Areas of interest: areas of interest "Shenzhen Gang'an Driving School Shiyan Training Field"
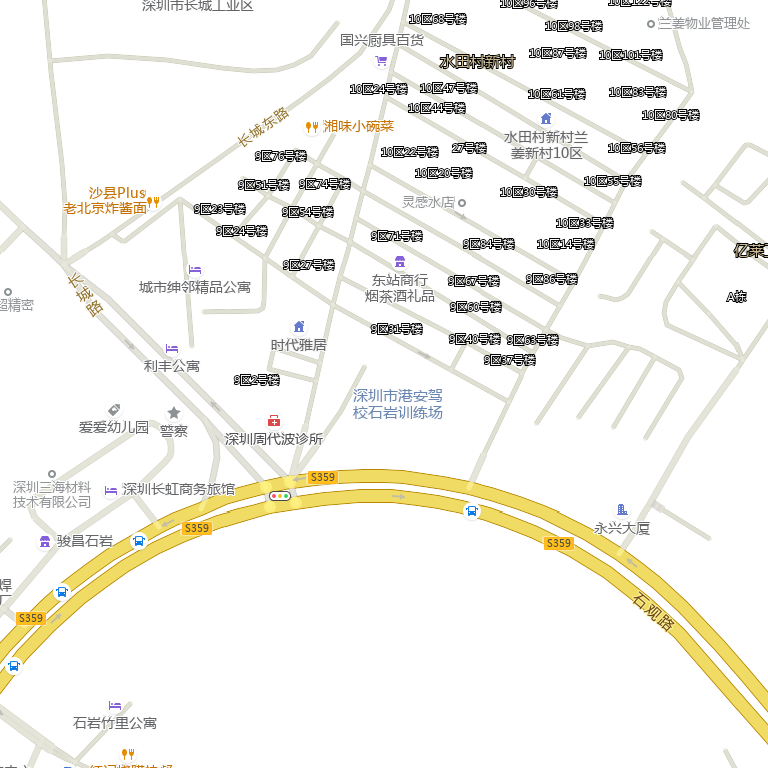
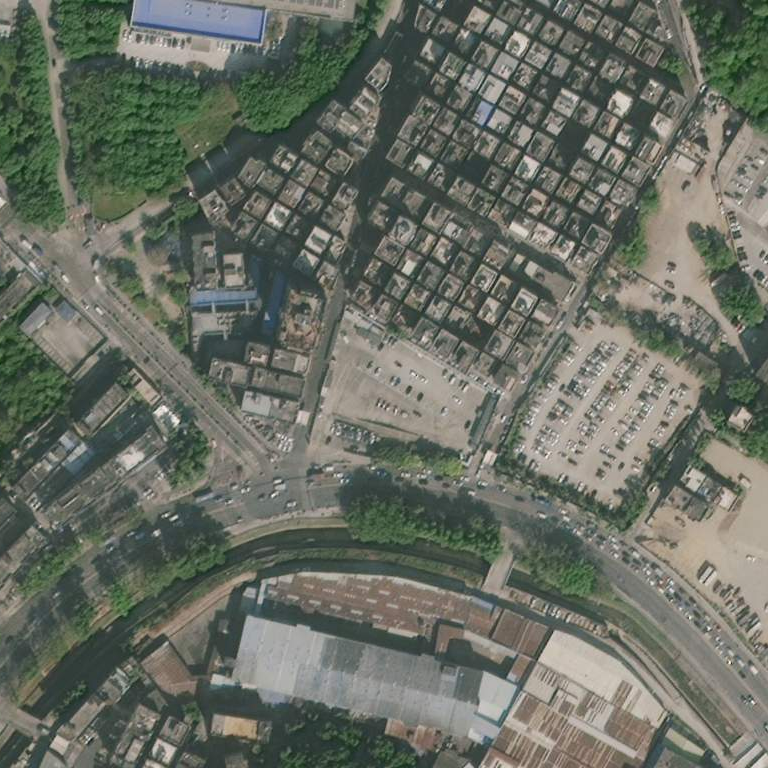